五年级 · 立体几何学
下图中甲的体积（）乙的体积, 甲的表面积（）乙的表面积。

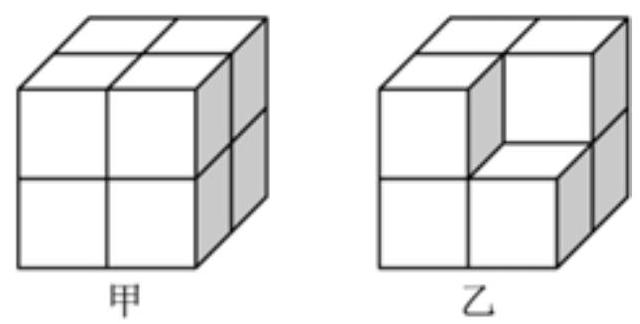
A. $>,<$
B. $<,<$
C. $>,=$
D. 不能确定, 不能确定

答案: C
解析: 解C

【分析】先确定甲乙两个几何体包含的小正方体个数, 小正方体个数多的体积大; 甲的表面积是大正方体的表面积, 乙的顶点处拿掉一个小正方体, 表面积看上去减少了 3 个小正方形, 里面又出现了同样的 3 个小正方形, 所以表面积不变, 据此分析。

【详解】甲由 8 个小正方体组成, 乙由 7 个小正方体组成, 甲的体积 $>$ 乙的体积; 甲和乙的表面积都等于 8 个小正方体拼成的大正方体的表面积，所以甲的表面积 $=$ 乙的表面积。

故答案为: C

【点睛】关键是看懂图示, 理解体积和表面积的含义。